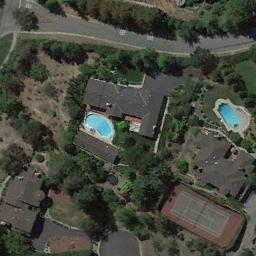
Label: tennis_court